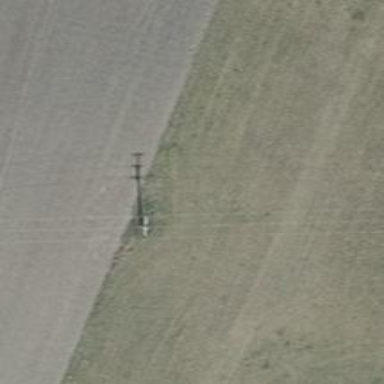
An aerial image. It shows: Minor power line.